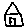
Label: house